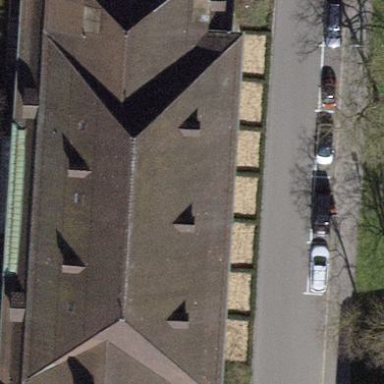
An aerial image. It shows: Parish hall community centre with tiled roof.